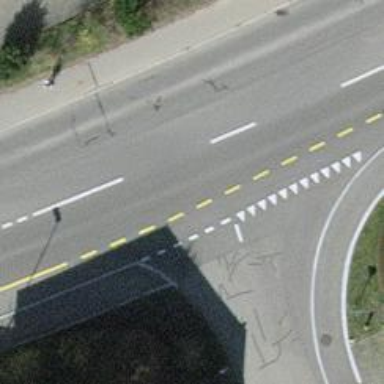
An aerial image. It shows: Secondary road with asphalt surface. There is separate sidewalk and cycle lane on the left side.